Aerial crown-view tile of a tropical tree (Barro Colorado Island, Panama), acquired 20250715:
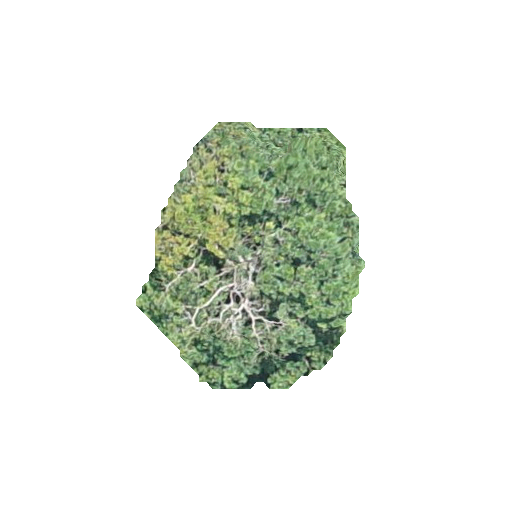
Species: Zanthoxylum panamense
GBIF accepted scientific name: Zanthoxylum panamense
Crown area: 67.199 m²